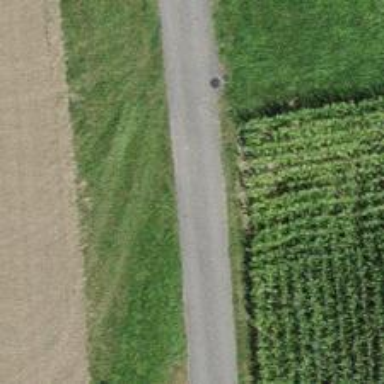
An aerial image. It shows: Well-maintained track road of grade 1.